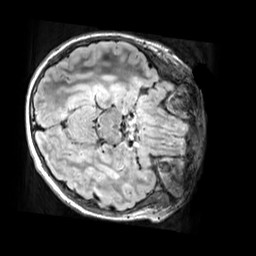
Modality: FLAIR
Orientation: axial
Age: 13
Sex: male
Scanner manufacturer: siemens
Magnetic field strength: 3 T
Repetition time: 5 s
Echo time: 0.388 s